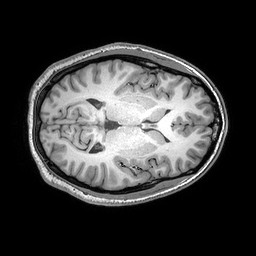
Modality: T1w
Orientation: axial
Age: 23
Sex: female
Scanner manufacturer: philips
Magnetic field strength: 3 T